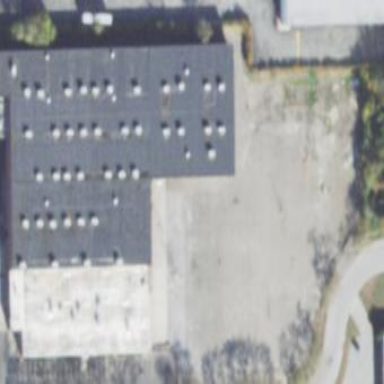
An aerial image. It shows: Commercial building.